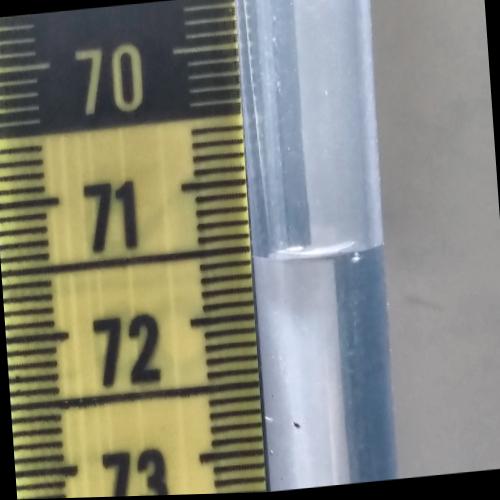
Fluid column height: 71.6 cm